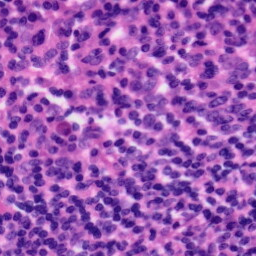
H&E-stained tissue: Tonsil